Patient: sex M, age 31
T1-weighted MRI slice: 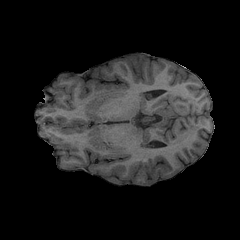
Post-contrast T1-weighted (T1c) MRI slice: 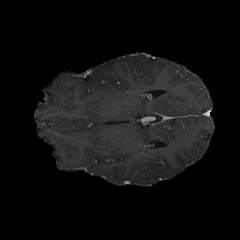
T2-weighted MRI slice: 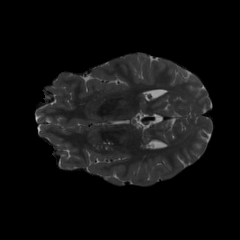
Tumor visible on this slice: no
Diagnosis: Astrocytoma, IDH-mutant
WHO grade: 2